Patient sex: M
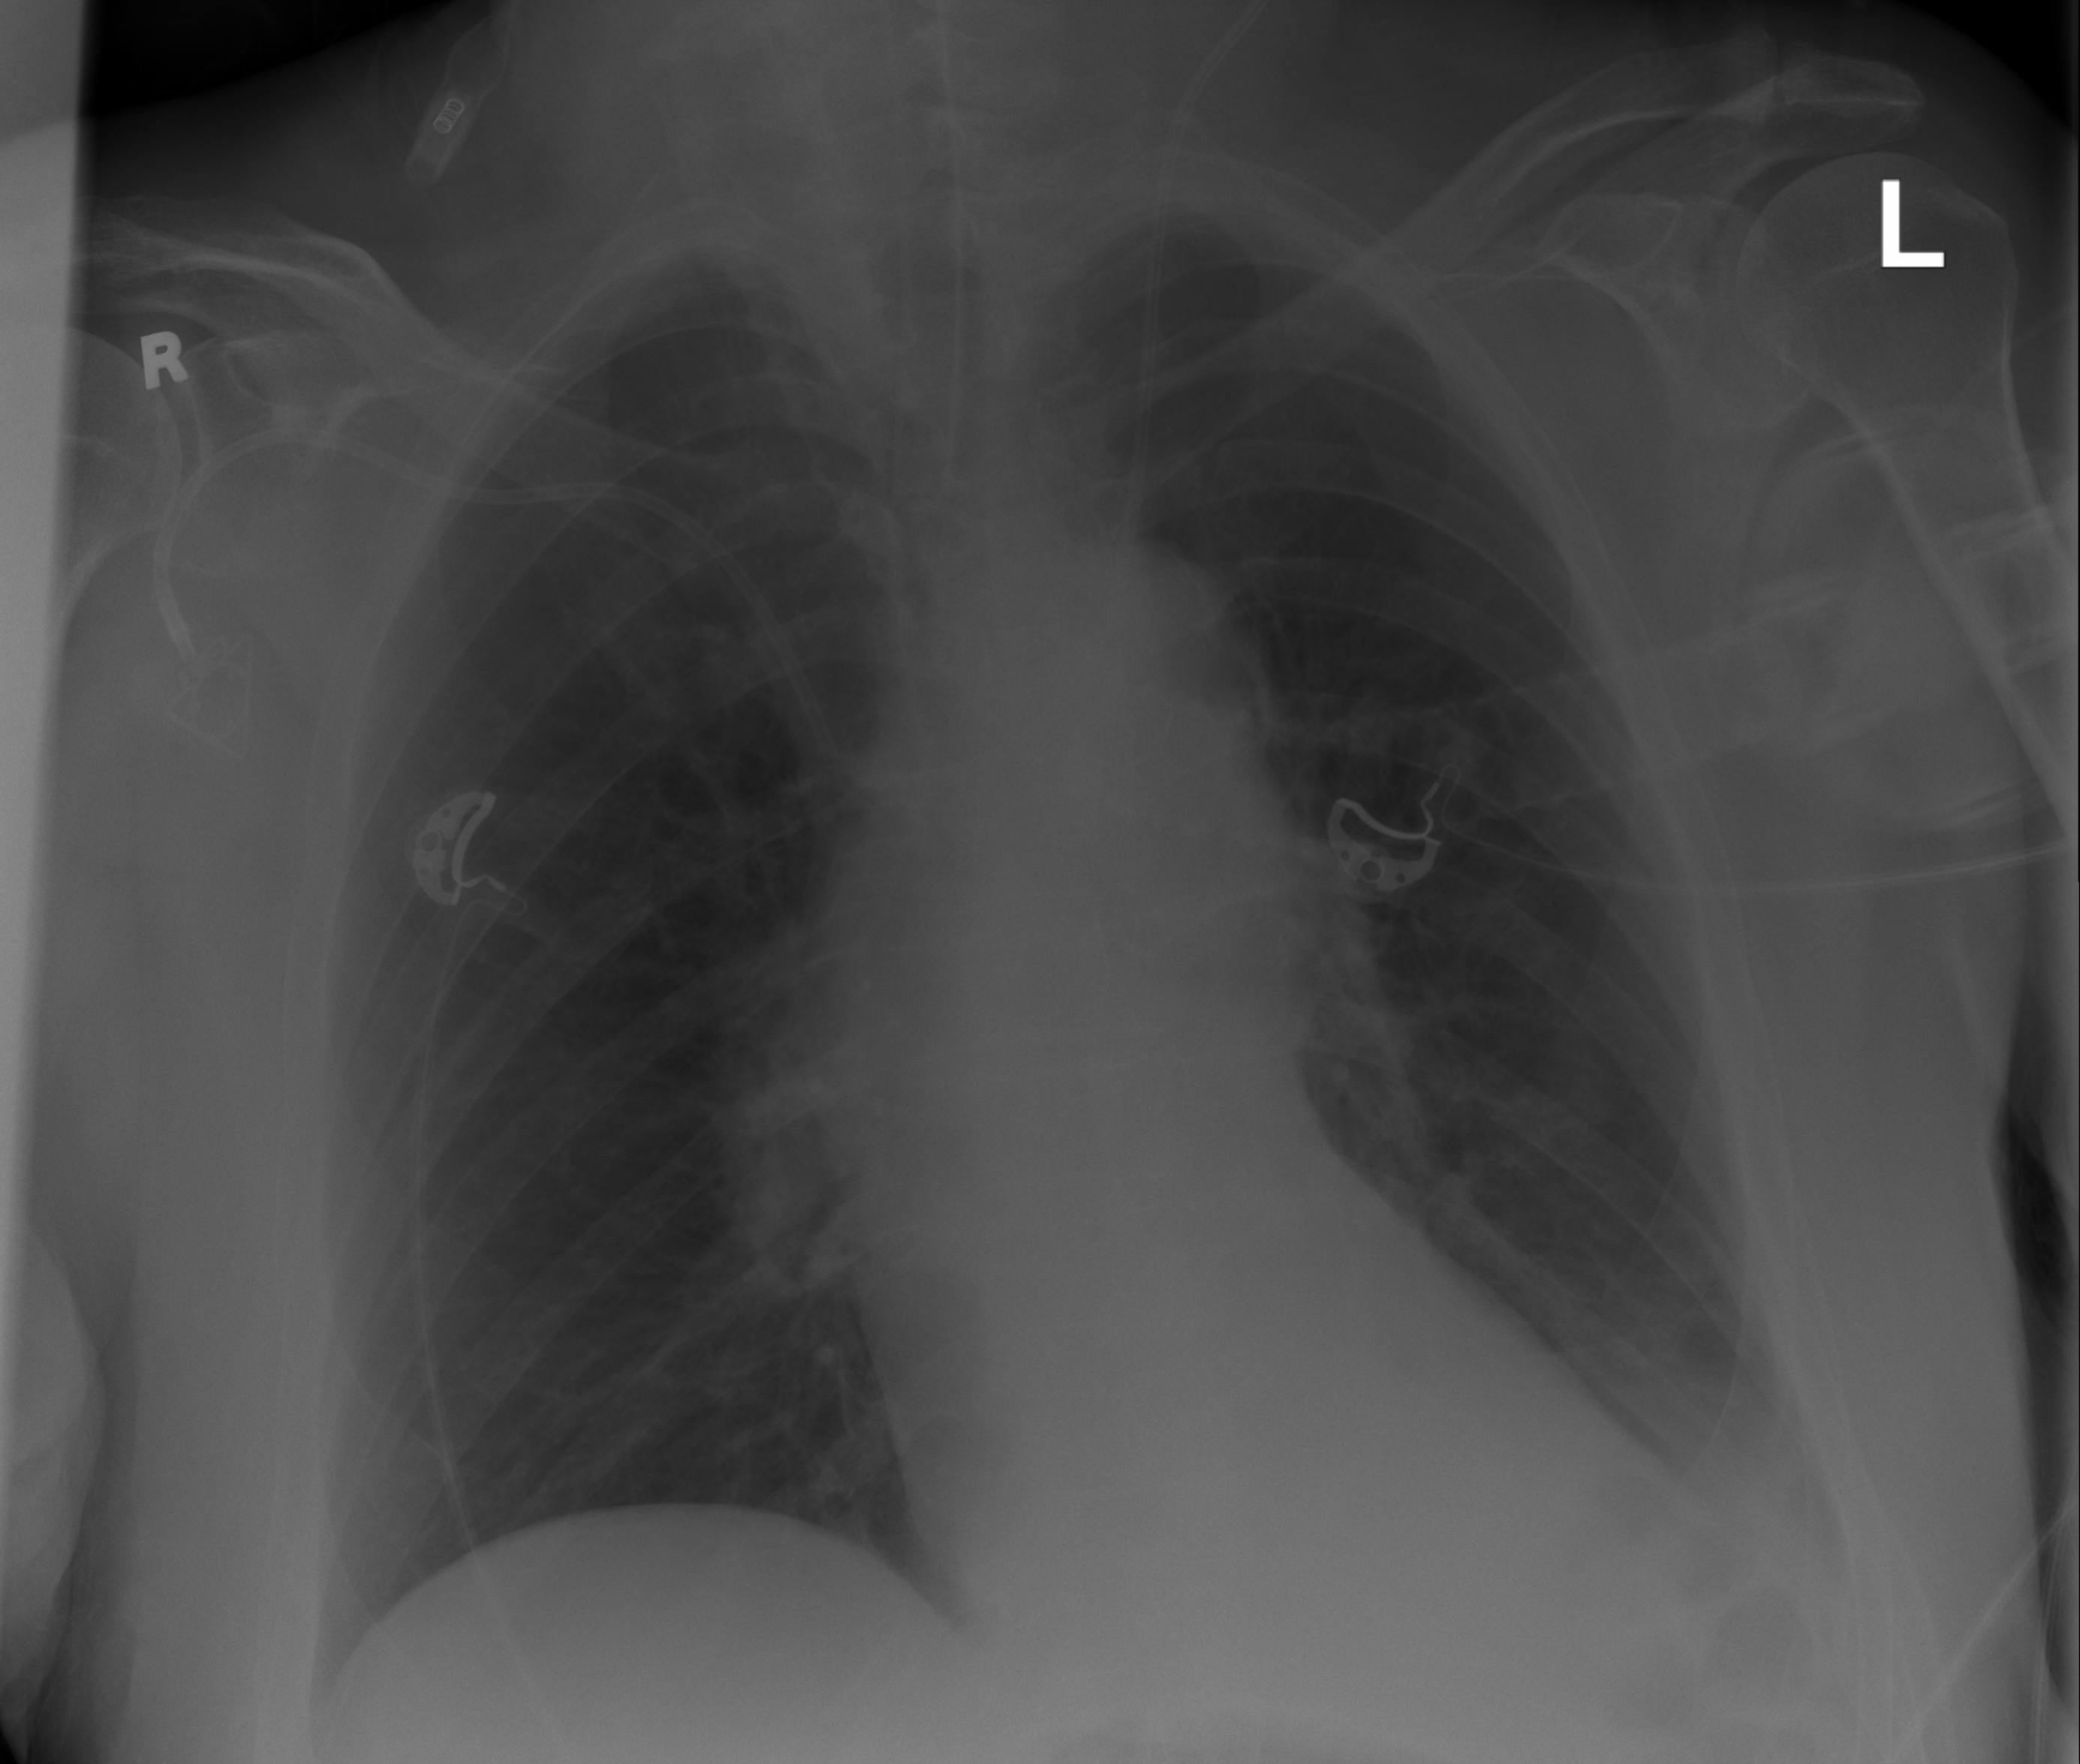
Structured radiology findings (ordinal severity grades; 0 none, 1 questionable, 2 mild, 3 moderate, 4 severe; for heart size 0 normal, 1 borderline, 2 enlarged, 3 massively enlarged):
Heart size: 0
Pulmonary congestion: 0
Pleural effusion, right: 0
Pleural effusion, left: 2
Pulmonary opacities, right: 0
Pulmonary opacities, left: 0
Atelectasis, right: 0
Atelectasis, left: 2